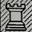
Piece: wR